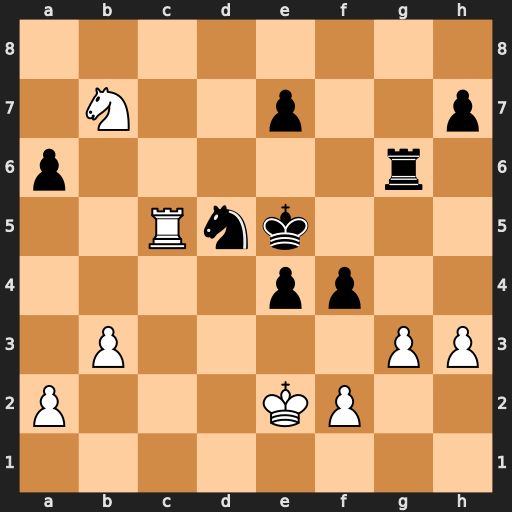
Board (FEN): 8/1N2p2p/p5r1/2Rnk3/4pp2/1P4PP/P3KP2/8
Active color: w
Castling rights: -
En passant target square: -
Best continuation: gxf4+ Kxf4 Rxd5